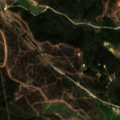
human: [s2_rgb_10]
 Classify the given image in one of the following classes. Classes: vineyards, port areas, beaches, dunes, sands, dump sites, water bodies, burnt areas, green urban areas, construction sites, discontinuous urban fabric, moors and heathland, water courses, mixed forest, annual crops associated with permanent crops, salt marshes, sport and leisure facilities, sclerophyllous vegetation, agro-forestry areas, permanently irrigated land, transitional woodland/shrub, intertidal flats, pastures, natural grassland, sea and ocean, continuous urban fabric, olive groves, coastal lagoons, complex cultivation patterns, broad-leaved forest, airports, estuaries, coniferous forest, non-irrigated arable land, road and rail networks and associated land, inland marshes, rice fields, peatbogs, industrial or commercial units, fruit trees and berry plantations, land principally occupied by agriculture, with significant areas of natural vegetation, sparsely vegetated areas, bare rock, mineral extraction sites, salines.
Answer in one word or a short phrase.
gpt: land principally occupied by agriculture, with significant areas of natural vegetation, coniferous forest, sclerophyllous vegetation, transitional woodland/shrub